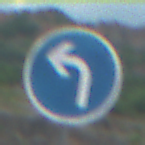
Verkehrszeichen: VorgeschriebeneFahrtrichtungLinks
Umgebung: Outdoor, Nature
Tageszeit: MorningAfternoon
Wetter: PartlyCloudy
Licht: Natural
Jahreszeit: NotSpecified
Kontrast: LowContrast